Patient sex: F
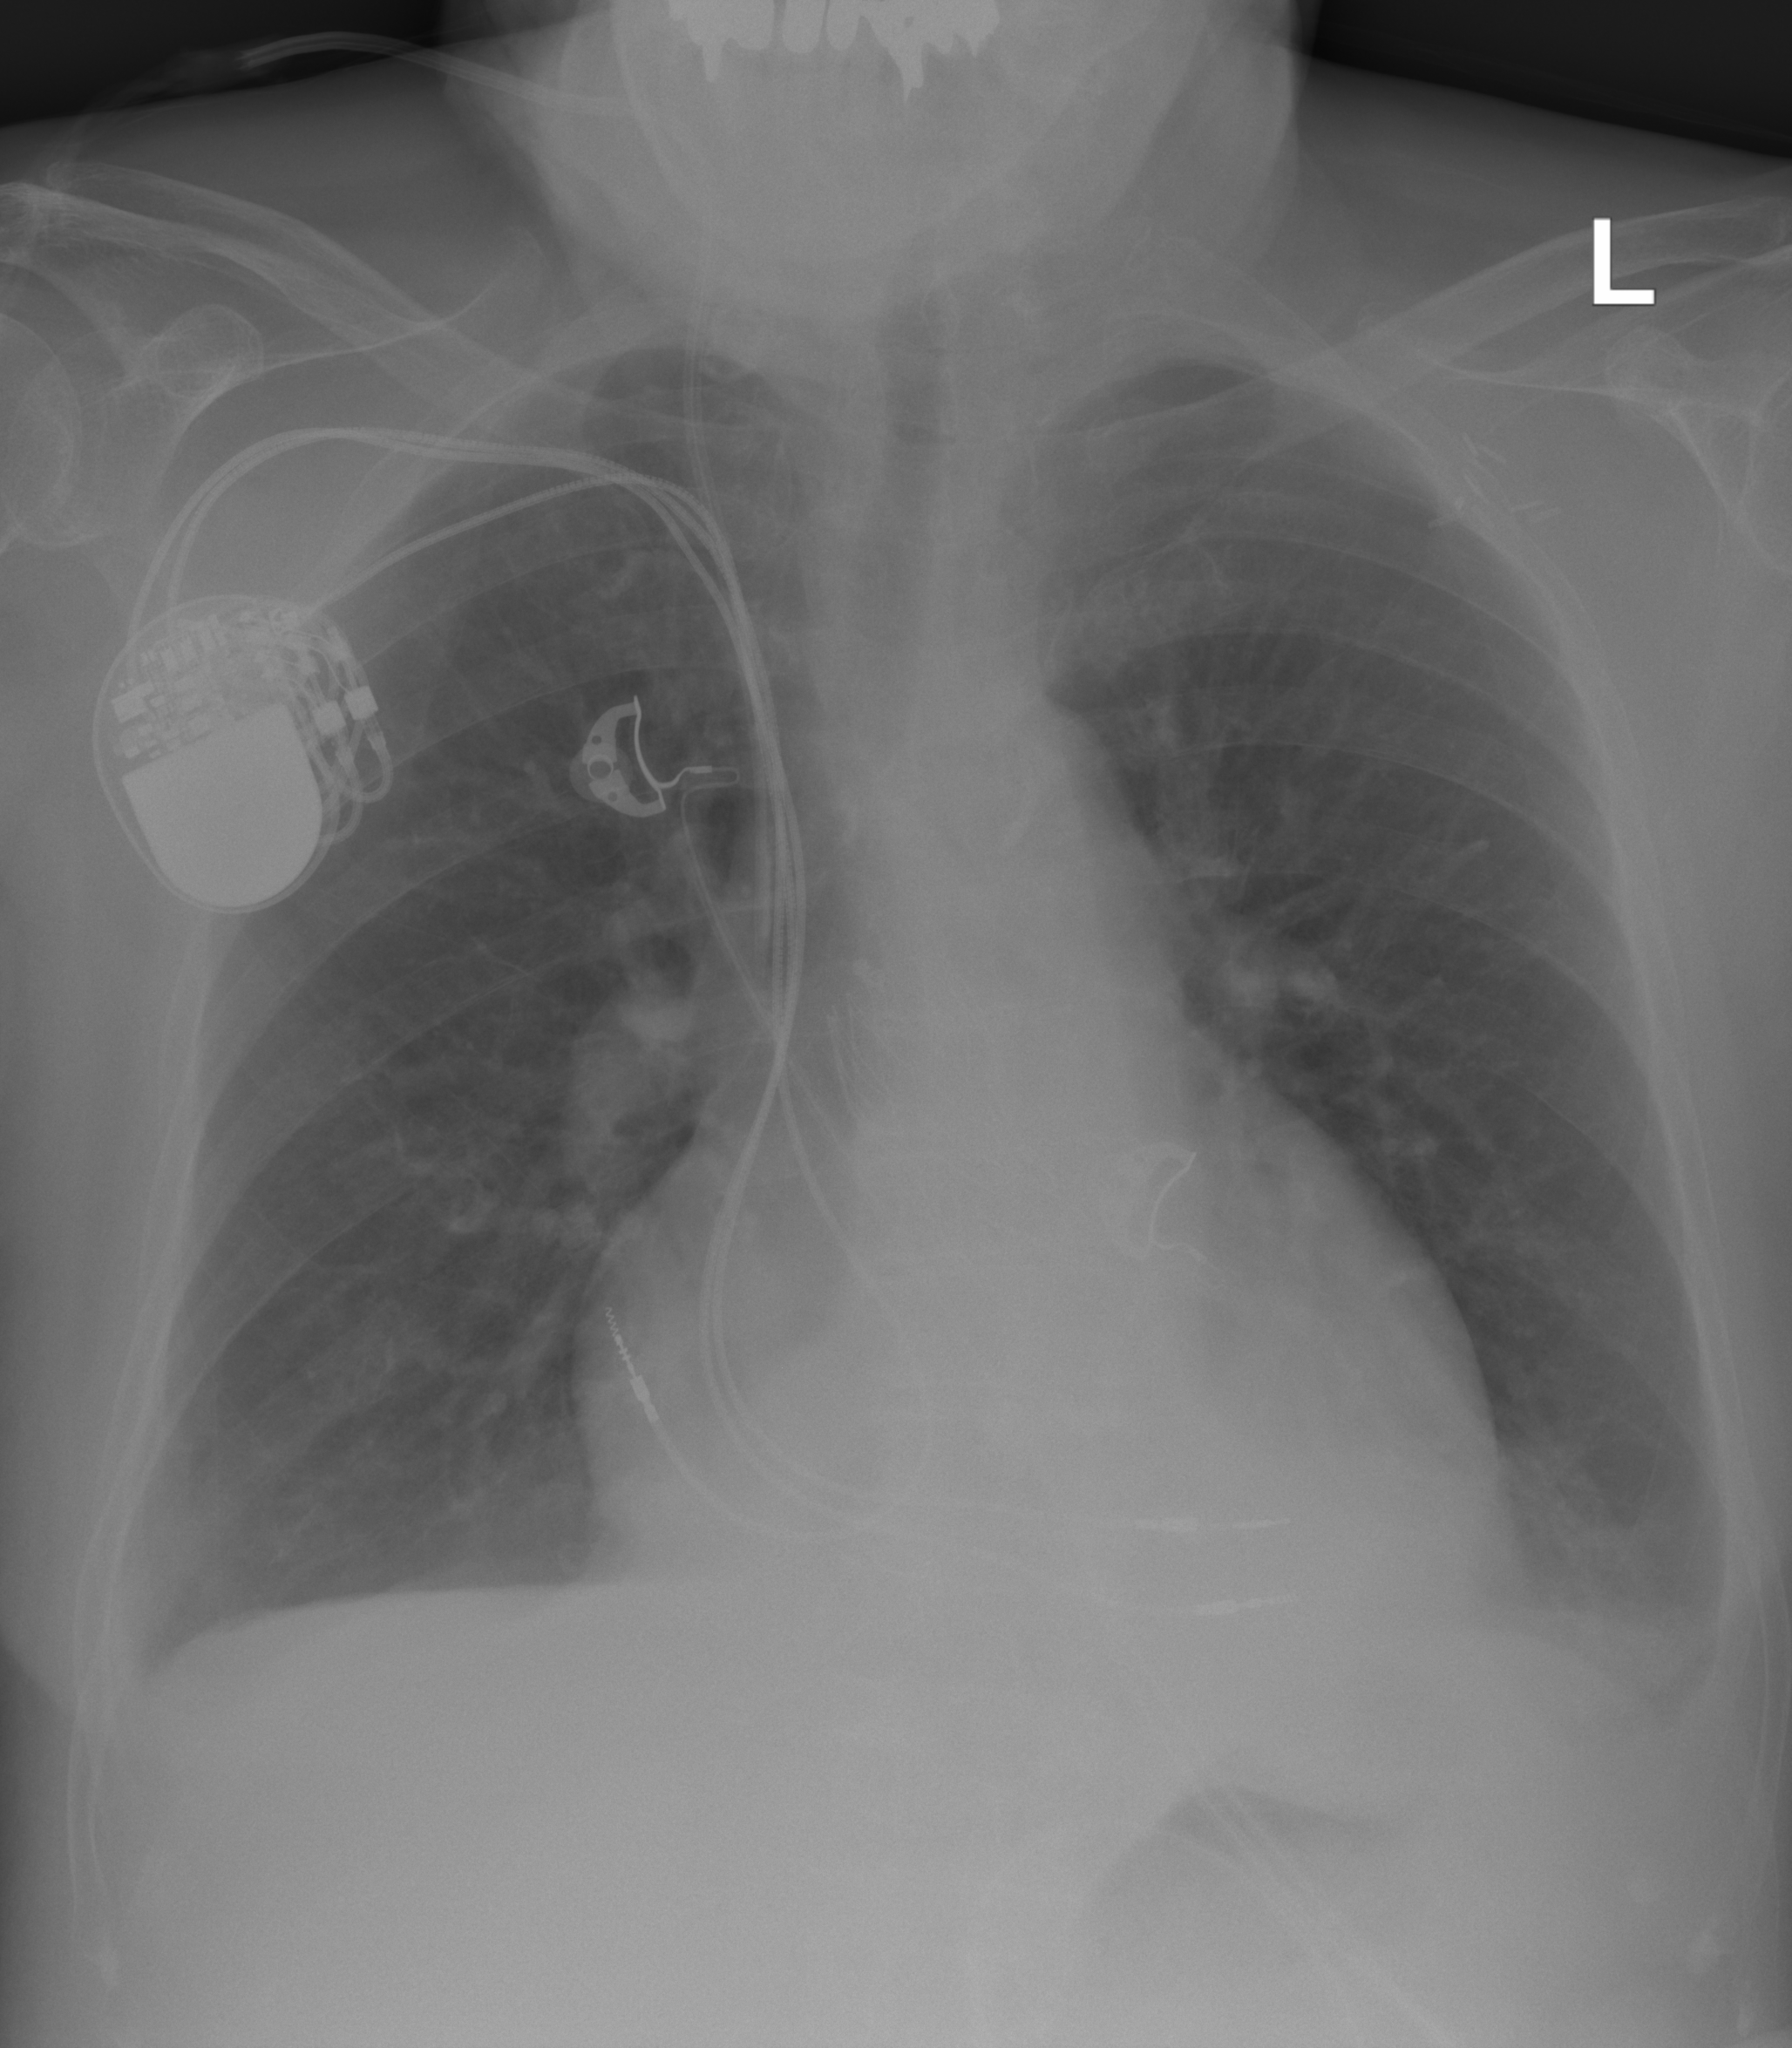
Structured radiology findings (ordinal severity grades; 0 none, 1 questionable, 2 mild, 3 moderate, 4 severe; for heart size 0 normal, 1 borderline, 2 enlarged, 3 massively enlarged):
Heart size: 1
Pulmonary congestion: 0
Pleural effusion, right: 1
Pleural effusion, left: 2
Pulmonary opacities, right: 0
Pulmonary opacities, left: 0
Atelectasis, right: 0
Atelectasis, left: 2